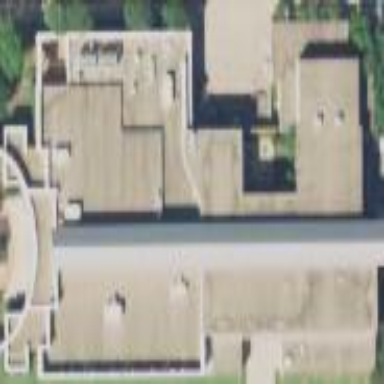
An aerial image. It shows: College building.